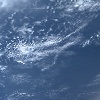
Label: water